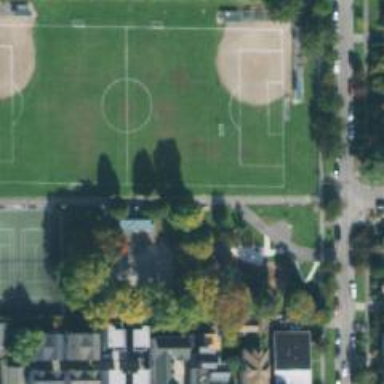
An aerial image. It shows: Recreation ground that serves as park.